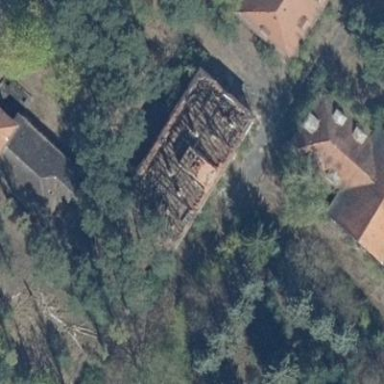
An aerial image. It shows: Collapsed building.